Question: I am a total newbie to using Bootstrap and I would like to create what is displayed in the image. This is my starting point.
'''
<div class='row'>
<div class='col-sm-12 col-md-8'>text</div>
<div class='col-sm-12 col-md-4'>
<div>text</div>
<div>
<div><img src=''/></div>
<div><img src=''/></div>
</div>
</div>
</div>
'''

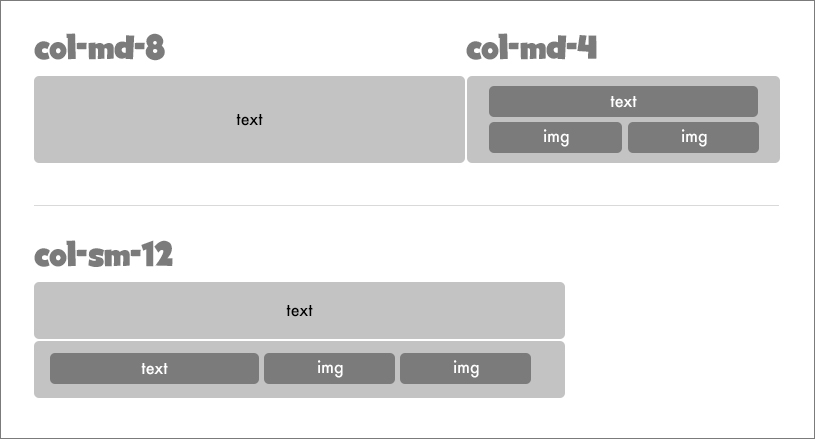
Answer: The important thing here is to understand that if you use a Bootstrap column class, say '.col-md-8', this will automatically change to a column width of 100% on screen sizes smaller than "md". So, there is no need to add '.col-sm-12' because its automatic.
Please see the Fiddle I created to acocmplish your goal: <URL>
Keep in mind that as mentioned above, on devices smaller than the "sm" breakpoint, column width will change to 100%. You can add an additional '.col-xs-*' to column that you want to control alternatively.